Field crop: maize
Growth stage: 1
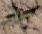
Species: atriplex